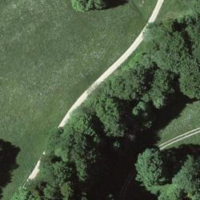
EUNIS habitat code: 41
Species observed at this site:
Campanula glomerata